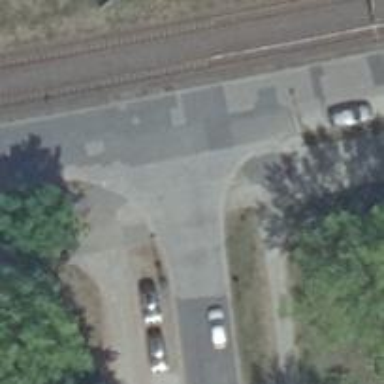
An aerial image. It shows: Tertiary road with asphalt surface. There is parallel parking on the left lane.